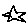
Label: star